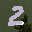
Label: 2